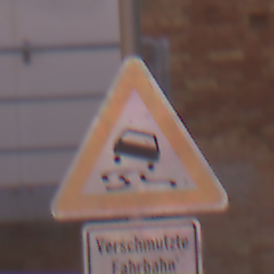
Verkehrszeichen: SchleuderOderRutschgefahr
Zusatzzeichen unten: HinweiseAufGefahrenDurchVerbaleAngabe4
Umgebung: Outdoor, Urban
Tageszeit: MorningAfternoon
Wetter: Clear
Licht: Natural
Jahreszeit: NotSpecified
Kontrast: MediumContrast